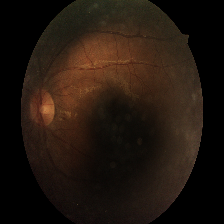
Diabetic retinopathy grade: Moderate